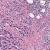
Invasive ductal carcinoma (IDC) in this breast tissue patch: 1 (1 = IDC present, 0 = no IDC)